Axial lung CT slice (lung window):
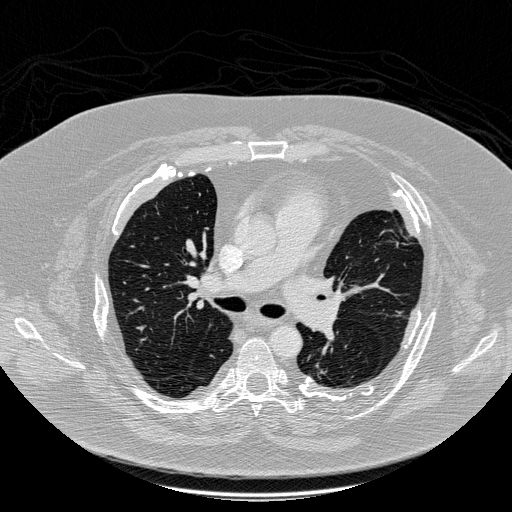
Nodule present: no